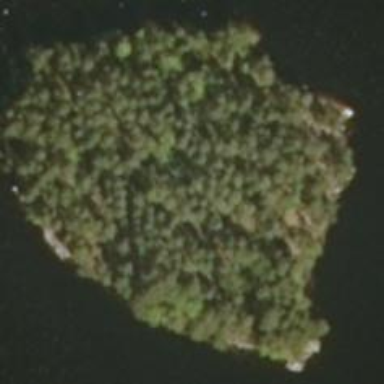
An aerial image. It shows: Island.